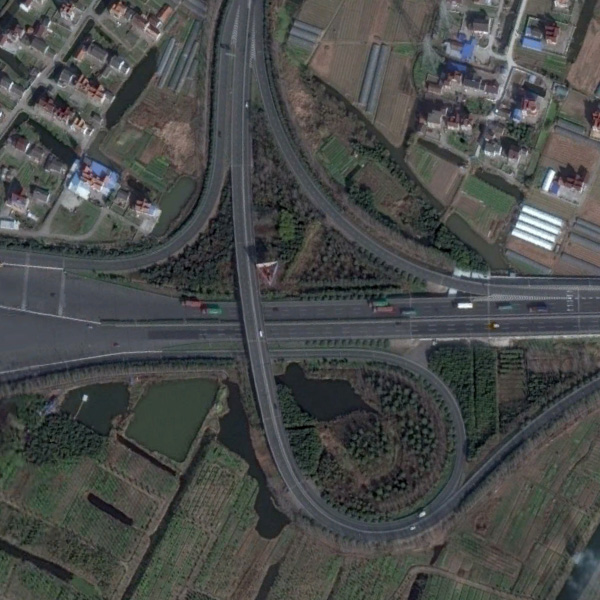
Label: Viaduct